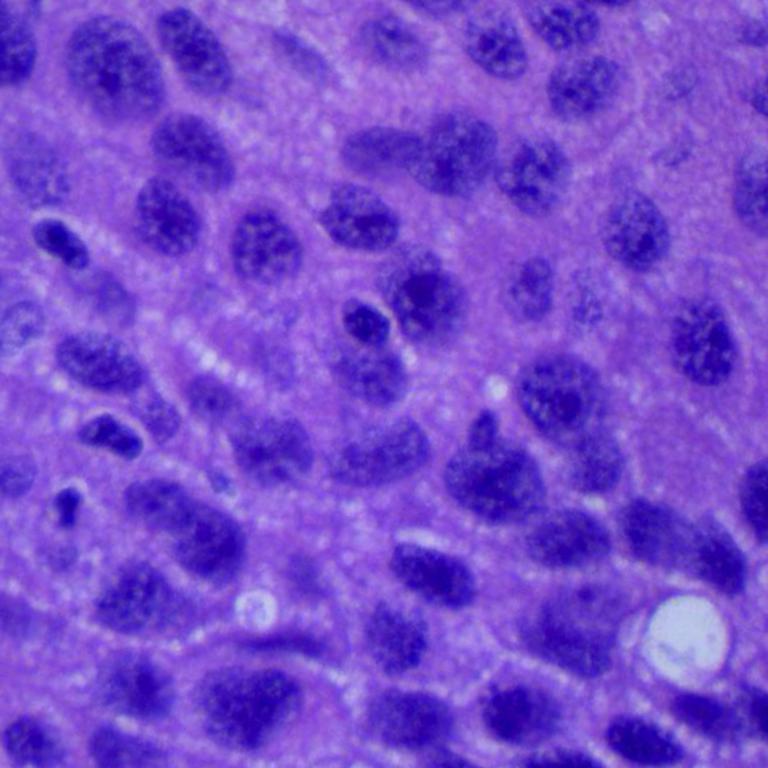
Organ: lung
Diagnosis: squamous carcinomas